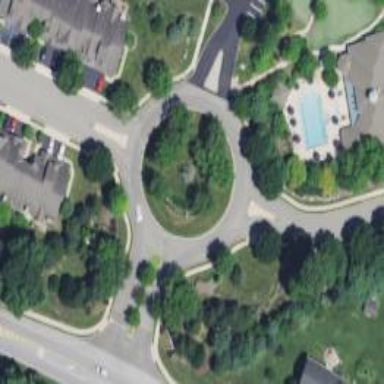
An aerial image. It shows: Residential road with roundabout.